Question: What I want is to type in a textbox before I start my packet sniffer to only show me results that I want. This is what I have but it isn't working. I want this listview to just show port 3074 using a textbox does anyone know how to do this? This is a packet sniffer

<URL>
<URL>
Anyone know how I can do that?
This is what I am using
'''
namespace Network.Packet.Analyzer.App.Forms.Main
{
public partial class FrmAnalyzer : Form, IAnalyzer
{
public FormaAnalyzerPresenter _presenter;
public FrmAnalyzer()
{
InitializeComponent();
_presenter = new FormaAnalyzerPresenter(this);
}
//callled when ListView control selection being made
private void lstReceivedPackets_SelectedIndexChanged(object sender, EventArgs e)
{
_presenter.CreateDetailedTree();
}
//start button click event method
private void toolStripButton1_Click(object sender, EventArgs e)
{
_presenter.StartClicked();
}
//stop button click event method
private void tbtnStop_Click(object sender, EventArgs e)
{
_presenter.StopClicked();
}
private void Form1_Load(object sender, EventArgs e)
{
_presenter.ApplicationStarted();
}
// clear all button click event method
// clearing buffer,listvie control,and treeview
private void tbtnClearAll_Click(object sender, EventArgs e)
{
_presenter.ClearAllClicked();
}
private void closeToolStripMenuItem_Click(object sender, EventArgs e)
{
ApplicationClose();
}
private void menuAlwaysOnTop_Click(object sender, EventArgs e)
{
_presenter.TopMostClicked();
}
#region IAnalyzer Members
public ListView ListReceivedPackets
{
get { return lstReceivedPackets; }
}
public ListView ListOpenPorts
{
get
{
return lstOpenPorts;
}
}
public ProgressBar ProgressBufferusage
{
get { return progressBufferUsage; }
}
public TreeView TreePackedDetails
{
get { return treePacketDetails; }
}
public void SetTotalPacketReceivedText(string strNumber)
{
if (strNumber != null)
lblTotalPkgsReceived.Text = strNumber;
}
public void SetBufferUsage(string strNumber)
{
if (strNumber != null)
lblBufferUsage.Text = strNumber;
}
public void SetReadyText(string text)
{
if (text != null)
lblStripReady.Text = text;
}
public bool ButtonStartEnabled
{
get { return tbtnStar.Enabled; }
set { tbtnStar.Enabled = value; }
}
public bool ButtonStopEnabled
{
get { return tbtnStop.Enabled; }
set { tbtnStop.Enabled = value; }
}
public bool TopMostChecked
{
get
{
return topMostMenuItem.Checked;
}
set
{
topMostMenuItem.Checked = value;
}
}
public bool FormShowAsTopMost
{
get
{
return this.TopMost;
}
set
{
this.TopMost = value;
}
}
public void ApplicationClose()
{
this.Close();
}
public StartupInfo StartupInformation
{
get
{
return _presenter.StartupInformation;
}
set
{
_presenter.StartupInformation = value;
}
}
public void ShowErrorMessage(string message)
{
MessageBox.Show(message, "Error", MessageBoxButtons.OK, MessageBoxIcon.Error);
}
public void ShowWarningMessage(string message)
{
MessageBox.Show(message, "Warning", MessageBoxButtons.OK, MessageBoxIcon.Warning);
}
public void ShowDefaultErrorMessage()
{
MessageBox.Show("Unexpected error has acquired", "Error", MessageBoxButtons.OK, MessageBoxIcon.Error);
}
public void ShowDefaultErrorMessage(Exception ex)
{
MessageBox.Show(String.Format("Unexpected error has acquired. Error message: {0}", ex.Message), "Error", MessageBoxButtons.OK, MessageBoxIcon.Error);
}
public void ShowErrorMessage(string message, Exception ex)
{
MessageBox.Show(String.Format("{0}. Error message: {1}", message, ex.Message), "Error", MessageBoxButtons.OK, MessageBoxIcon.Error);
}
public void Invoke(Action act)
{
this.Invoke(new MethodInvoker(delegate { act(); }));
}
private void button1_Click(object sender, EventArgs e)
{
}
private void comboBox1_SelectedIndexChanged(object sender, EventArgs e)
{
}
}
}
#endregion
'''
This is the other part: pastebin.com/rPWMJHCe
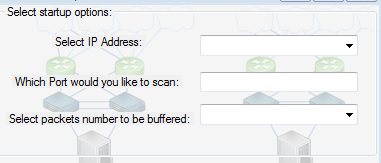
Answer: Okay, seeing your code from pastebin, i will keep my answer rather simple. My answer is most certainly not the best and not the most elegant, and you will certainly still hit a wall here and there, but making it better and easier to work with would most likely require abandoning ListView in favor of a more capable control (such as DataGridView, for example). Anyway...
For the example given below, i'll pick the ListView 'ListOpenPorts'. But of course you can adapt this approach to other ListViews as well, just pay attention to keep track of where which data is stored inside the ListViewItems.
The basic idea of a filtered content display is something doesn't really like. It is not so much the filtering itself, but the fact that all items must be somewhere when we change or switch off filtering. What makes suck so much in this regard is that it insists to maintain the list of items internally instead of giving us the opportunity to control and swap that list easily (hence me pointing towards earlier).
The approach involves maintaining another private list in the class which will keep all 'open port' . This is necessary so our code can access them and feed them back into the whenever the filtering is switched off or changed.
'''
private readonly List<ListViewItem> _listOpenPortItems = new List<ListViewItem>();
'''
To always have the correct items in the list requires to access directly. Instead, methods will be implemented in the class which will realize equivalent functions for any function used on before. Those methods manipulate the private list and also add/remove items to/from the actual ListView control depending on the filter settings.
Also note the two properties and , which control filtering and which i will explain a bit later.
'''
public void AddOpenPortItem(ListViewItem openPortItem)
{
_listOpenPortItems.Add(openPortItem);
if (!IsPortFilterEnabled || PortToFilter == openPortItem.SubItems[3])
lstOpenPorts.Items.Add(openPortItem);
}
public void RemoveOpenPortItem(ListViewItem openPortItem)
{
_listOpenPortItems.Remove(openPortItem);
if (!IsPortFilterEnabled || PortToFilter == openPortItem.SubItems[3])
lstOpenPorts.Items.Remove(openPortItem);
}
//...Also implement here methods for all other functions of
//...ListOpenPorts.Items you used before (such as RemoveByKey, ContainsKey, etc...)
//...which will have to realize the equivalent function on _listOpenPortItems.
//...Any method which can potentially alter _listOpenPortItems will have to have a
//...code snippet like:
// if (!IsPortFilterEnabled || PortToFilter == openPortItem.SubItems[3])
// lstOpenPorts.Items.XXXXXX(openPortItem);
//
//...(where XXXXXX is the appropriate method of lstOpenPorts.Items)
'''
(Note that i here assume the port number being the subitem with index 3.)
With those methods implemented, just replace all direct accesses of with the respective method calls. For example:
'''
_view.Invoke(() => _view.ListOpenPorts.Items.Remove(item));
'''
would be replaced with:
'''
_view.Invoke(() => _view.RemoveOpenPortItem(item));
'''
This code change sound like difficult work, but it is actually not that hard and just a question of finding all usages of "ListOpenPorts"/"ListOpenPorts.Items" - a simple text search through your whole source code is the bigger part of the job.
To control the filter we will use the two properties i already mentioned: , a String property which will hold the port number to filter for; and , a bool property denoting whether the filter is enabled or not.
Both properties are, like the methods above, implemented in the class .
'''
public bool IsPortFilterEnabled
{
get { return _isPortFilterEnabled; }
set
{
if (_isPortFilterEnabled != value)
{
_isPortFilterEnabled = value;
RefreshOpenPortListView();
}
}
}
private bool _isPortFilterEnabled = false;
public string PortToFilter
{
get { return _portToFilter ; }
set
{
//
// Note that setting PortToFilter will turn on the filter
//
if(!_isPortFilterEnabled || _portToFilter != value)
{
_portToFilter = value;
RefreshOpenPortListView();
}
}
}
private string _portToFilter = "0";
'''
Remark: It would be better to handle port numbers as what they are - int numbers, not strings. But since you already use strings for port numbers, i chose the string data type here, too.
You might notice the calls of method . This is a method which updates according to the filter settings.
'''
private void RefreshOpenPortListView()
{
//
// Note that this method does not preserve the current selection in the List View.
// If you need to preserve it, save the current selection here and restore it
// at the end of this method again.
//
IEnumerable<ListViewItem> itemsForListView =
(_isPortFilterEnabled) ?
_listOpenPortItems.Where(item => PortToFilter == item.SubItems[3])
: _listOpenPortItems;
lstOpenPorts.BeginUpdate();
_lstOpenPorts.Itmes.Clear();
foreach(ListViewItem item in _itemsForListView)
_lstOpenPorts.Add(openPortItem);
_lstOpenPorts.EndUpdate();
}
'''
(Note that i here assume the port number being the subitem with index 3.)
Finally, how do you set and ? Here one idea briefly outlined, but there a numerous different ways of how to do that:
Let a checkbox toggle the value of . This checkbox basically enables/disables the filtered view.
Let a (numerical) textbox dump its content into . This textbox contains the port number to filter for. Note that (according to my suggested implementation) whenever the textbox transfers its content to , the filtered view is enabled and updated.